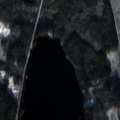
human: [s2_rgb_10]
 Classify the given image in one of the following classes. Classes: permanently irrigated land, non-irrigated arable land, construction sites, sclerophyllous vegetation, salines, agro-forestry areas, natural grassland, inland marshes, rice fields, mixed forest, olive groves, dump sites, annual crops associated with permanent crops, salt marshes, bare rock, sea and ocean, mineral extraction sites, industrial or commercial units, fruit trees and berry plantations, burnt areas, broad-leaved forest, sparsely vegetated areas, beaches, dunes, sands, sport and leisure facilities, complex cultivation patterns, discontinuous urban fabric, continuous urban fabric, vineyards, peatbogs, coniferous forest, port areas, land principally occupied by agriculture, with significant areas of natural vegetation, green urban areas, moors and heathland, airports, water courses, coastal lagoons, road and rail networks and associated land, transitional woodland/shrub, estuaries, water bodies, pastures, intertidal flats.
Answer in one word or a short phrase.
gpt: coniferous forest, mixed forest, water bodies